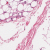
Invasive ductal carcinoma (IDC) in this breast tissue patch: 0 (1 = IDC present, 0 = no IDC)